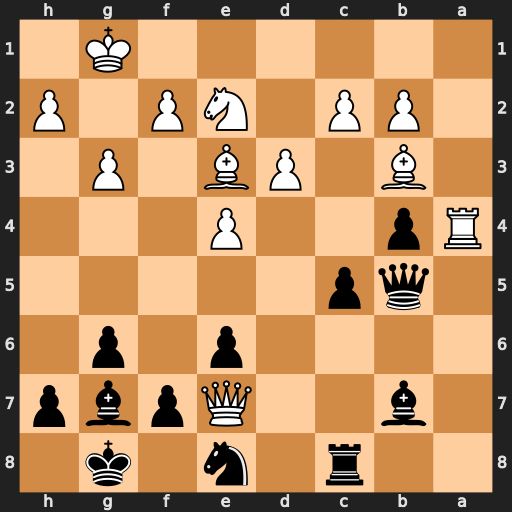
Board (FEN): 2r1n1k1/1b2Qpbp/4p1p1/1qp5/Rp2P3/1B1PB1P1/1PP1NP1P/6K1
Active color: b
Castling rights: -
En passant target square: -
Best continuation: Bf6 Ra5 Qxa5